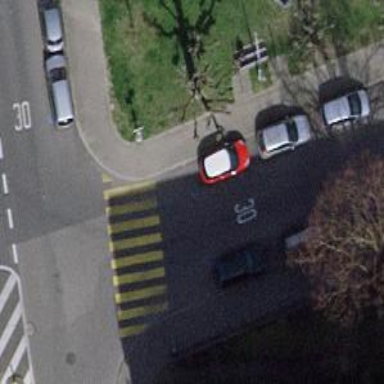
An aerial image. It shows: Uncontrolled zebra crossing with notable zebra markings.